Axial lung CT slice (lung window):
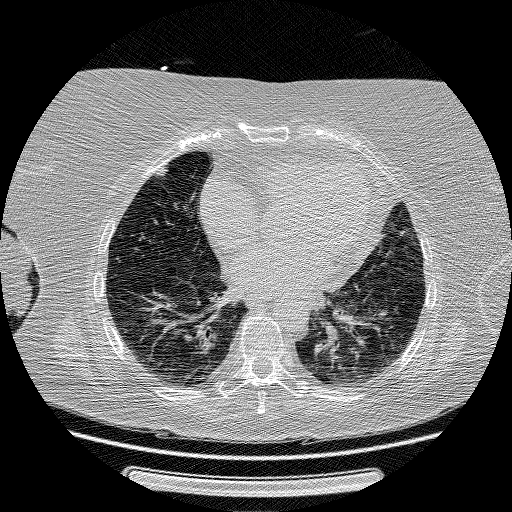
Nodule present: yes
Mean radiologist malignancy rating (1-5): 2.5